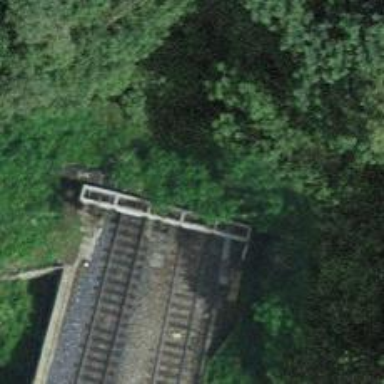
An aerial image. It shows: Railway tunnel with overhead electrified contact lines.